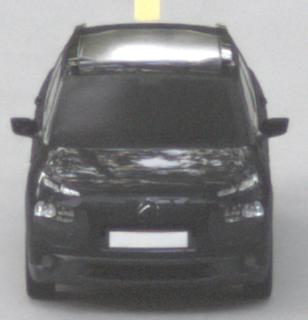
Make: Citroen
Model: C4 Cactus PureTech 75
Detailed model: C4 Cactus
Model produced from: 2014/09
Model produced until: 2015/03
Doors: 5
Color: black
Road condition: dry road
Daytime: morning or afternoon
Contrast: low contrast